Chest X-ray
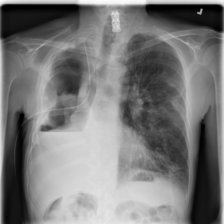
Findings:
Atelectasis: negative
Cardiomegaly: negative
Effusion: negative
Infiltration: positive
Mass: negative
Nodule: negative
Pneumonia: negative
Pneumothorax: negative
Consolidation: negative
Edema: negative
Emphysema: negative
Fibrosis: negative
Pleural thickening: negative
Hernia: negative